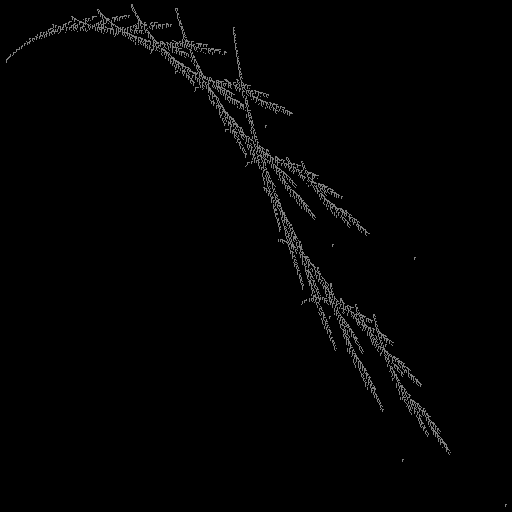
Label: snail